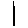
Label: line